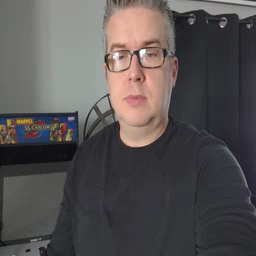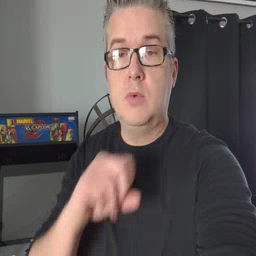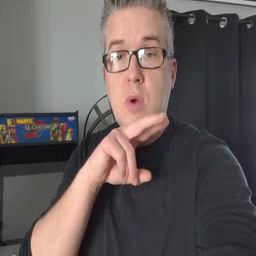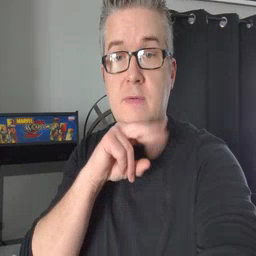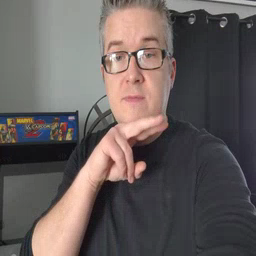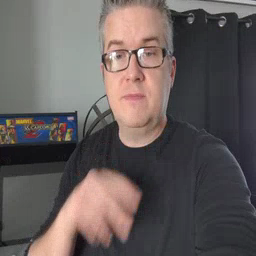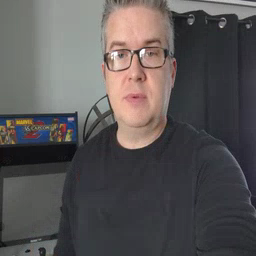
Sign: frog